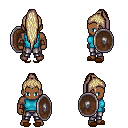
a pixel art fantasy rpg character, male body template, human, dark skin, teal sleeveless shirt, metal pants, white blonde extra-long topknot hairstyle, cloth bracers, brown slippers, shield, four views (front, back, left, right), 2x2 character sprite sheet, small pixel art, hard edges, no anti-aliasing